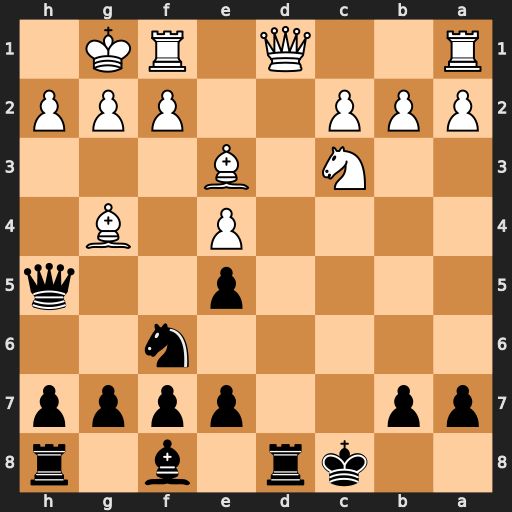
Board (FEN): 2kr1b1r/pp2pppp/5n2/4p2q/4P1B1/2N1B3/PPP2PPP/R2Q1RK1
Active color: b
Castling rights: -
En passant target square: -
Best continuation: Nxg4 Qxg4+ Qxg4